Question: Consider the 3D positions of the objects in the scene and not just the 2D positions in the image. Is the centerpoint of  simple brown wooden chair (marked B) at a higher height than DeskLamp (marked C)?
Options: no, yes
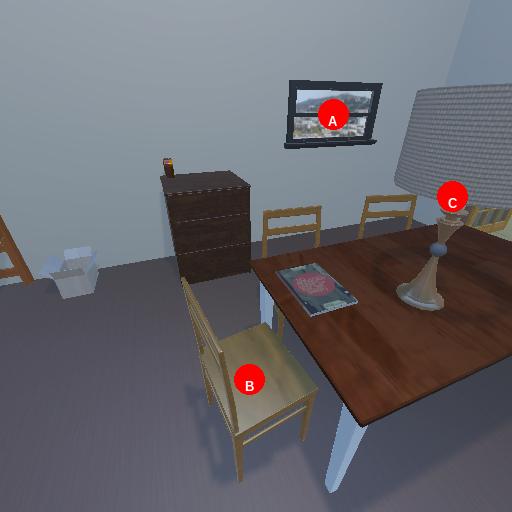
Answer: no